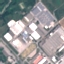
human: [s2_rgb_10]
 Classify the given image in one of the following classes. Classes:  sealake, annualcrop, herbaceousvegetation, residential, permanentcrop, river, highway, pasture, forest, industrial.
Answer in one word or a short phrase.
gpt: Industrial